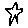
Label: star